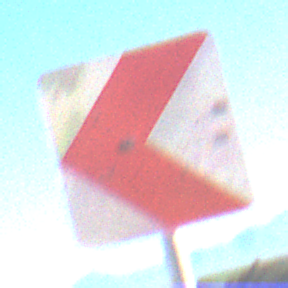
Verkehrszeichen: RichtungstafelnInKurvenKleinRechts
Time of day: MorningAfternoon
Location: Outdoor (RoadRail)
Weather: Clear
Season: NotSpecified
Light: Natural